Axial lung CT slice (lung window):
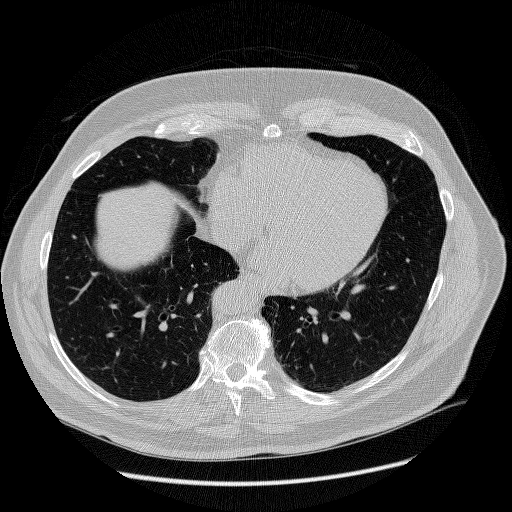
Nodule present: no